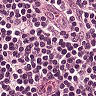
Metastatic tissue present: no